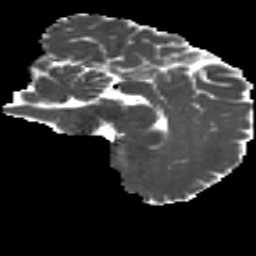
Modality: MD
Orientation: sagittal
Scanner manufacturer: siemens
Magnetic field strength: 3 T
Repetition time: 4.16 s
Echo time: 0.0806 s